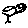
Label: bird